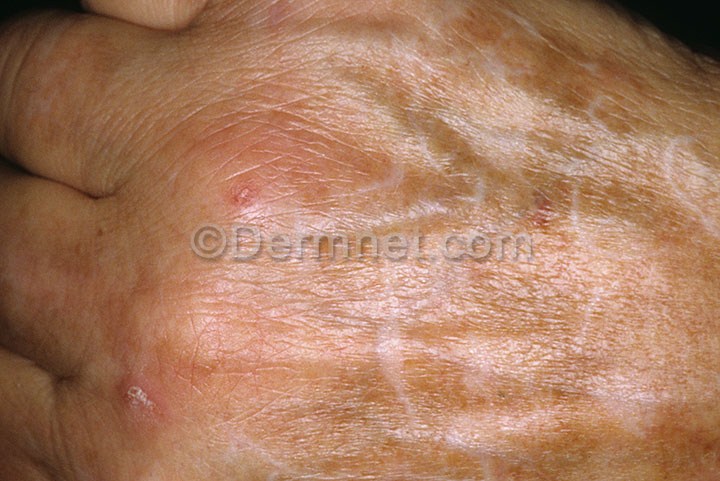
Disease: Light Diseases and Disorders of Pigmentation